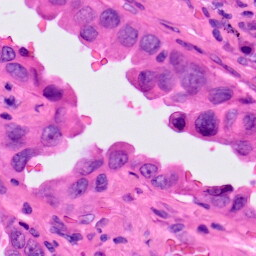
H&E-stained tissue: Lung